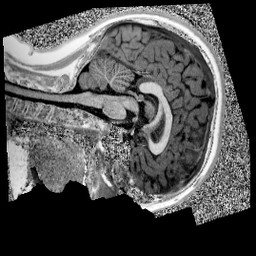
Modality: UNIT1
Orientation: sagittal
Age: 11
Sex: male
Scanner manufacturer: siemens
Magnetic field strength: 3 T
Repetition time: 4 s
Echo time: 0.00299 s